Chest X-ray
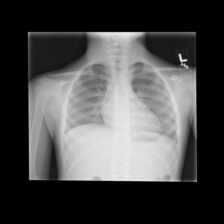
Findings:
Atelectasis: negative
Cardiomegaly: negative
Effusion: negative
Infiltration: negative
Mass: negative
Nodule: negative
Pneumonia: negative
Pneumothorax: negative
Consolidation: negative
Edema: negative
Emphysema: negative
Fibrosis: negative
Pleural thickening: negative
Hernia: negative